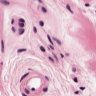
Metastatic tissue present: no